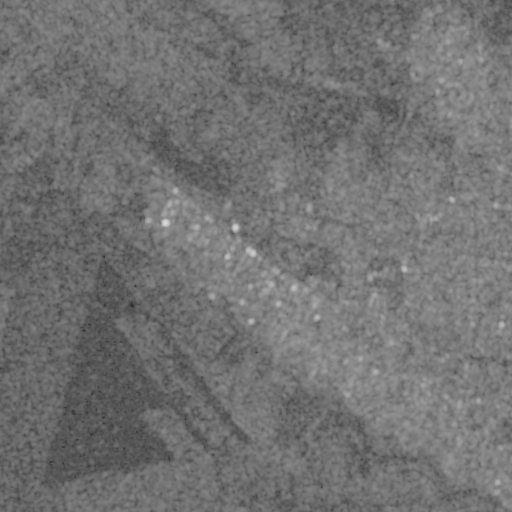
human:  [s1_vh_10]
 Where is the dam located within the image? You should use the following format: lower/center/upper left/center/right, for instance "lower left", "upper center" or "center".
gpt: The dam is located in the upper right of the image.
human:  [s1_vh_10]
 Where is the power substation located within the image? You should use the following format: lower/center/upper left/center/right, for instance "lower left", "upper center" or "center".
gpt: The power substation is located in the center right of the image.
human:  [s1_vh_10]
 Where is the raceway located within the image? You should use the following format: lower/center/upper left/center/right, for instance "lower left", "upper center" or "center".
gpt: The raceway is located in the upper right of the image.
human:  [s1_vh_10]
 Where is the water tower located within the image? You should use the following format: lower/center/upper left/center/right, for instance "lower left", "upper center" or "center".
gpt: The water tower is located in the center of the image.
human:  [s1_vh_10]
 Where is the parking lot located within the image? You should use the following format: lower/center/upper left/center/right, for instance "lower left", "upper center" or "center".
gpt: There is no parking lot in the image.

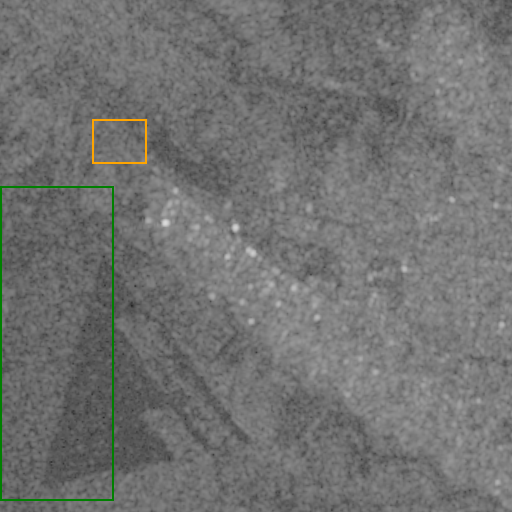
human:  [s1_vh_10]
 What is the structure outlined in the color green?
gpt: The structure outlined in green is a crop field.
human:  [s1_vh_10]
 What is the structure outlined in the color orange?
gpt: The structure outlined in orange is a park.
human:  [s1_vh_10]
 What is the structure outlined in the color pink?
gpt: There is no pink outline.